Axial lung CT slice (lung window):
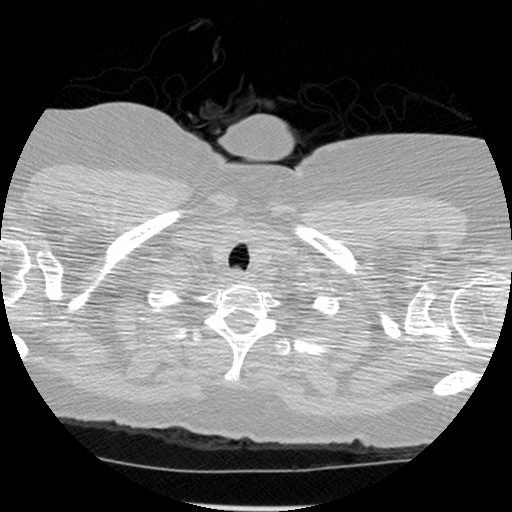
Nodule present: no